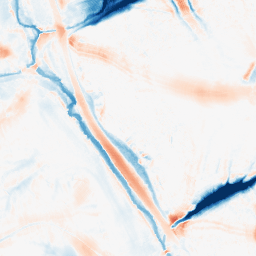
Category: morphological
Decomposition family: morphological
Decomposition parameters: operation: average
size: 20
Upsampling method: bicubic_3x
Upsampling parameters: scale: 3
Upsampling scale: 3